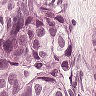
Metastatic tissue present: yes